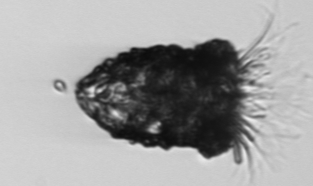
Label: Stenosemella_pacifica